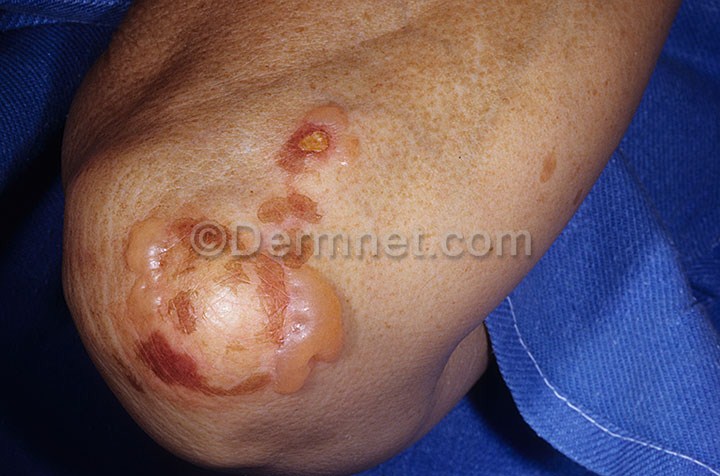
Disease: Bullous Disease Photos